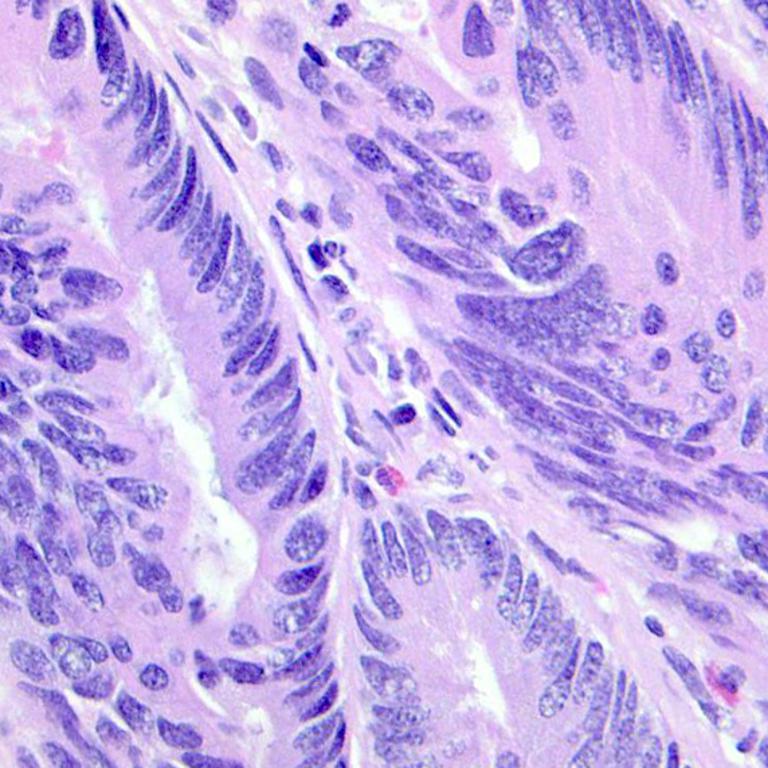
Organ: colon
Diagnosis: adenocarcinomas